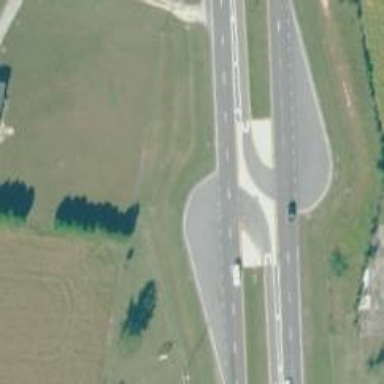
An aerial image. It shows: Trunk link highway.